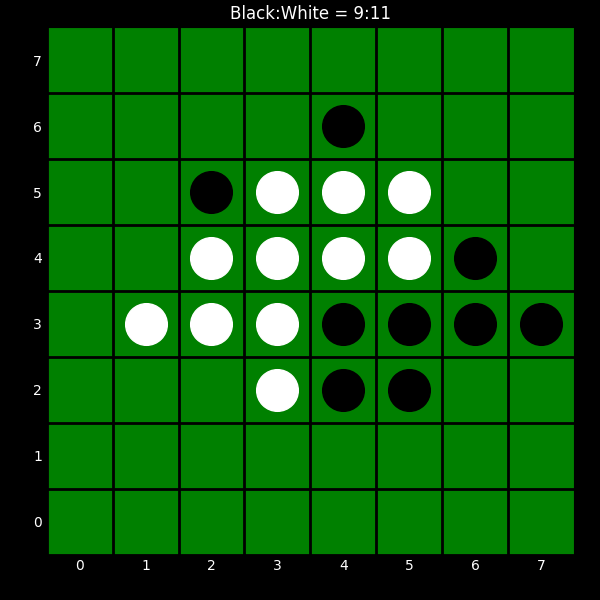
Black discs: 9
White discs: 11